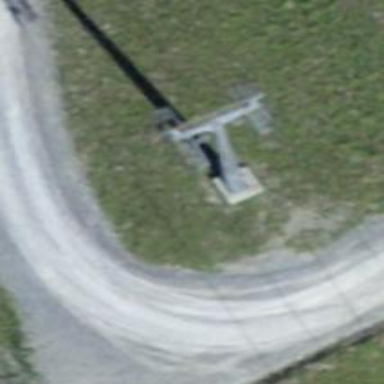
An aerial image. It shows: Chair lift.